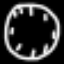
Label: clock